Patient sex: M
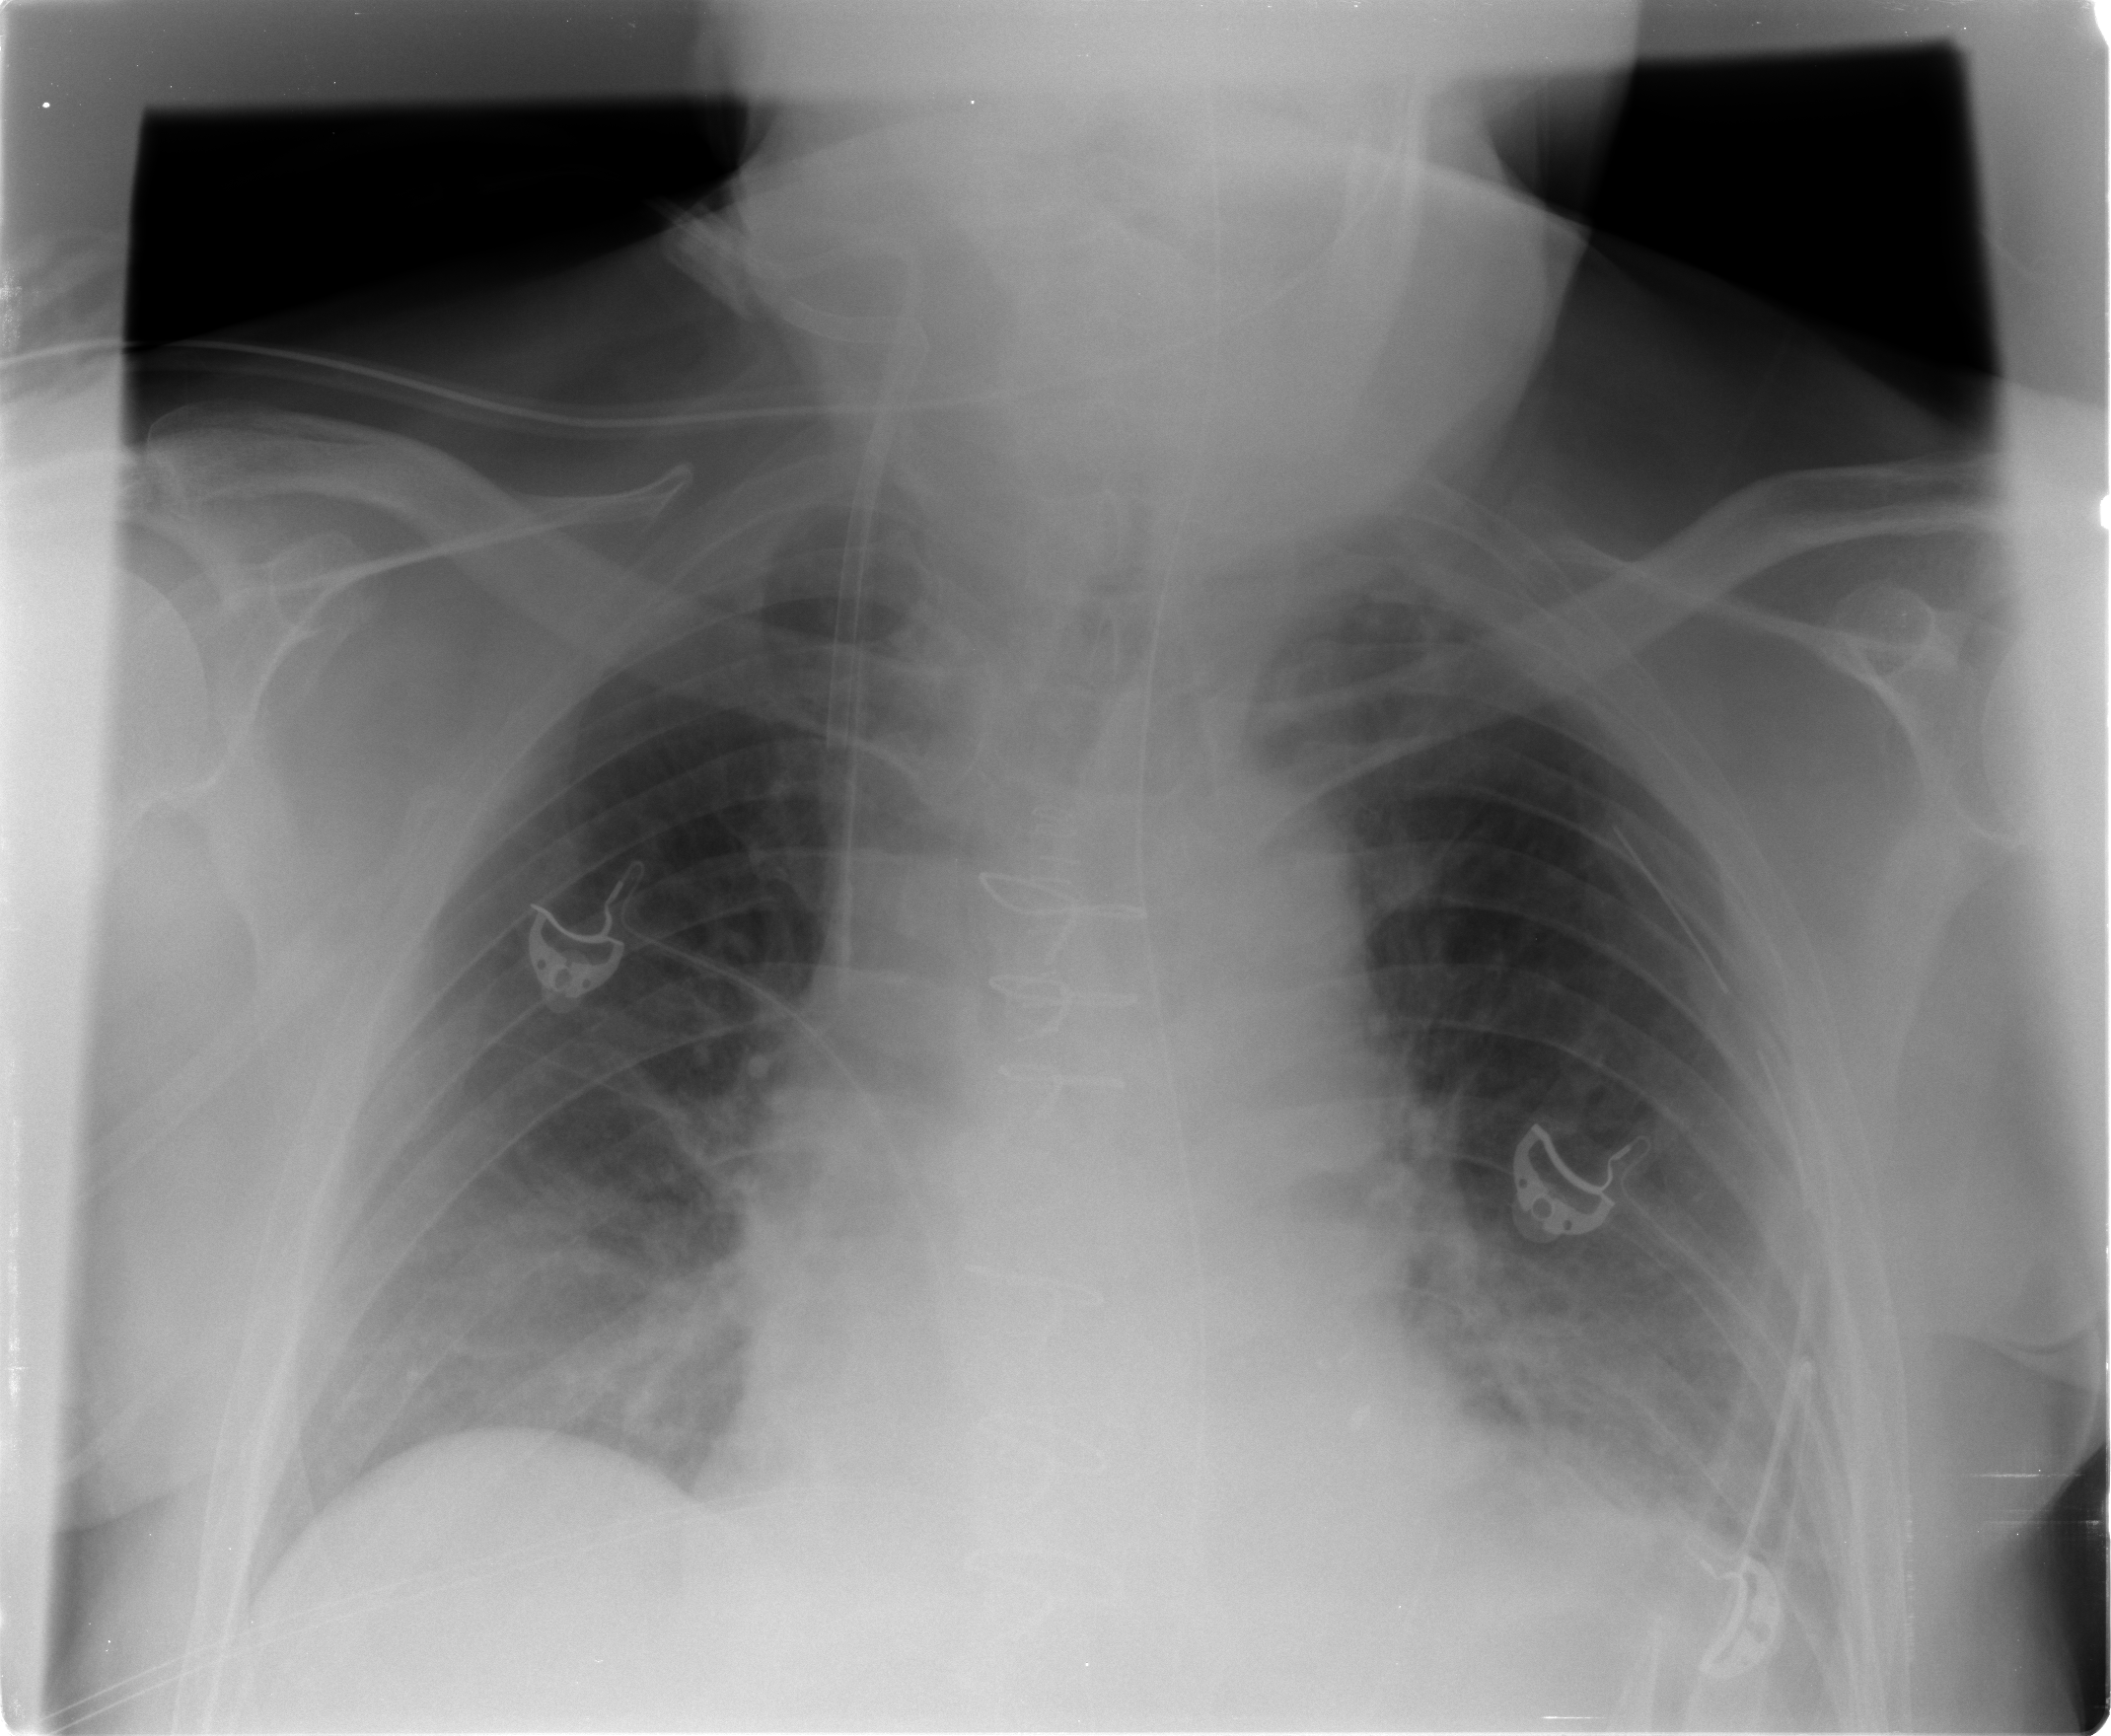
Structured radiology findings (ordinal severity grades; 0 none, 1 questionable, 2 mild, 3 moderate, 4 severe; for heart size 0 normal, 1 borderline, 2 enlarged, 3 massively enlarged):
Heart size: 0
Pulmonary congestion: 0
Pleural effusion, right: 0
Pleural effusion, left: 0
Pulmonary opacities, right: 0
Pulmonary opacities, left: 0
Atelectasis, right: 1
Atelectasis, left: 1